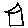
Label: house